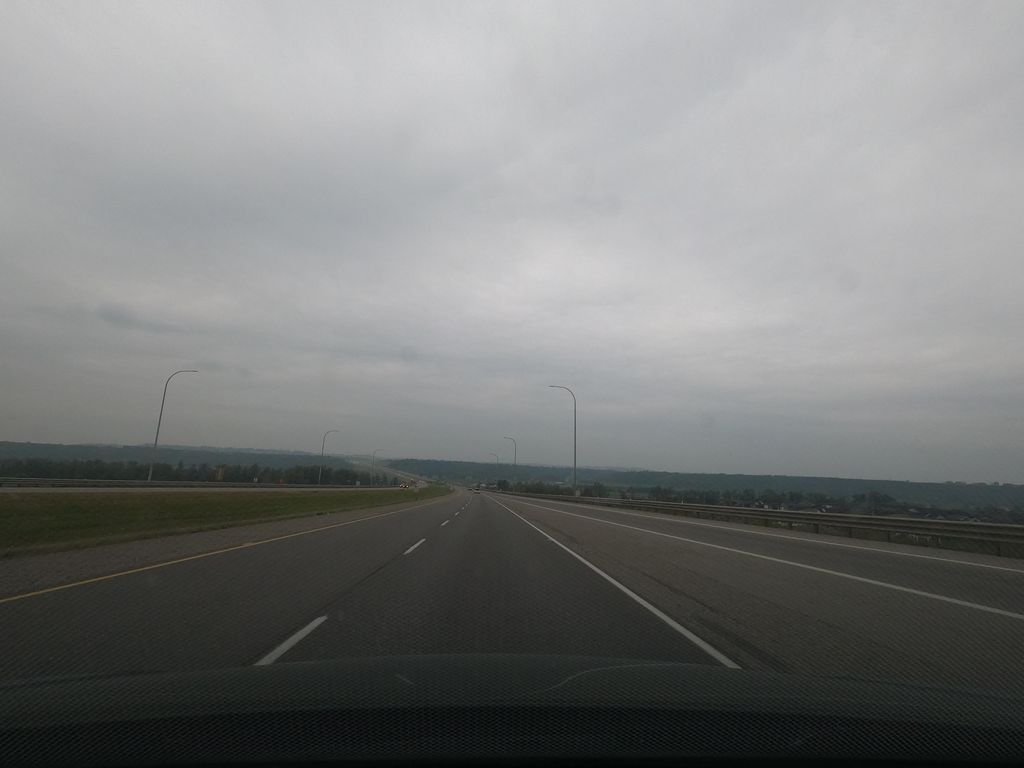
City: calgary